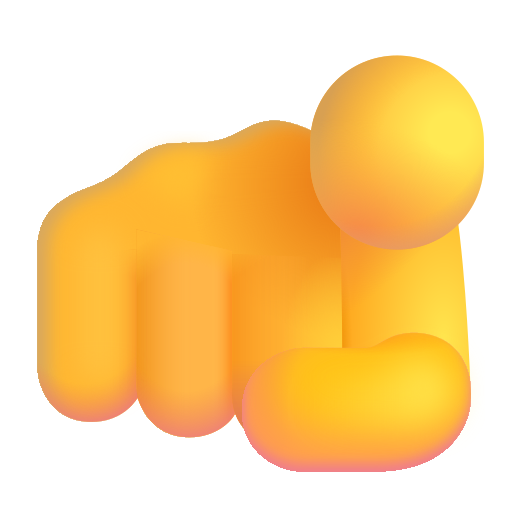
index pointing at the viewer color default